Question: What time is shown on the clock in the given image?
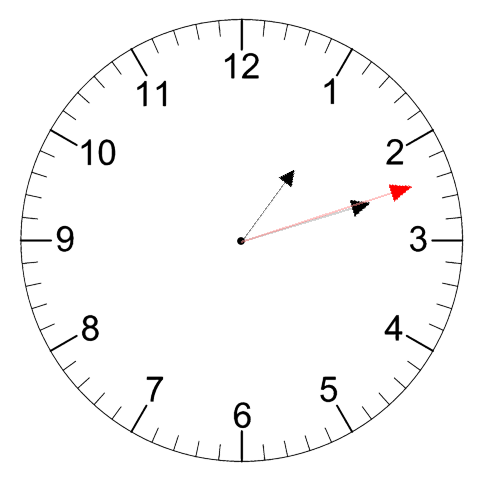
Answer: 01:12:12